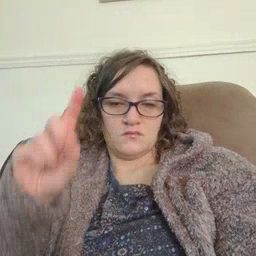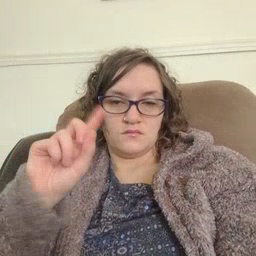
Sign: where